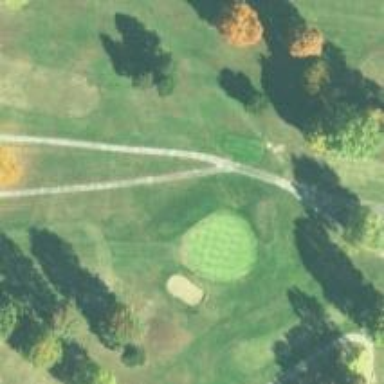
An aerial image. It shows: View of golf hole.